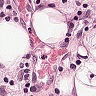
Metastatic tissue present: yes